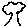
Label: tree